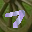
Label: 7